Question: I just want to write a file to somewhere. Here is my code:
'''
file = io.open("test.txt", "w")
file:write("Hello World")
file:close()
'''
but the app crashes at the first line with:
'''
attempt to call field 'open' (a nil value)
'''
Even trying with the <URL> console keeps up the same error.
EDITED:
Here is my screenshot of the console

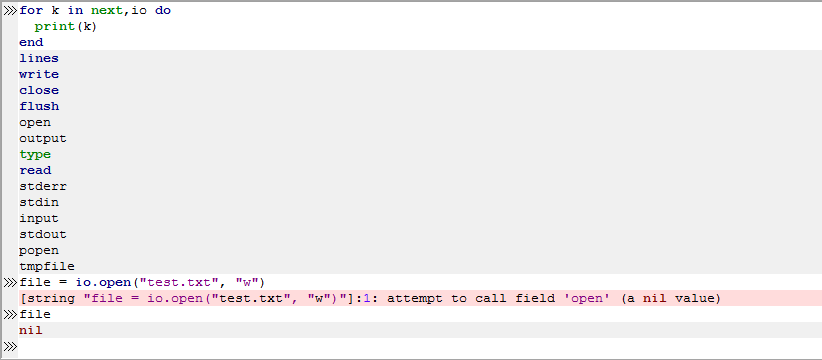
Answer: Try this code to dump the keys of 'io':
'''
for k in next,io do
print(k)
end
'''
Lua online outputs:
'''
write
'''
Which makes sense when you think about it:
Sandboxing works by restricting what can be done, including removal of unsafe functions.